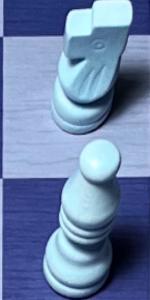
Label: Bishop_White